Interaction volume radius: 5 \u00c5
Interaction volume height: 20 \u00c5
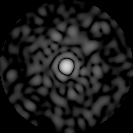
Disorder parameter: 0.7984